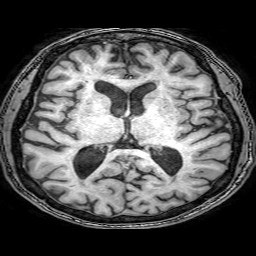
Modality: T1w
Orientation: coronal
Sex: male
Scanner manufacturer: philips
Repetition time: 0.008235 s
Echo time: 0.00377 s